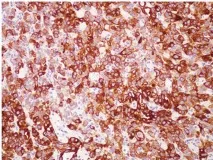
Pathological and immunohistochemical examination results. CK5/6 positivity, magnificationx200.
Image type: pathology (immunostaining)